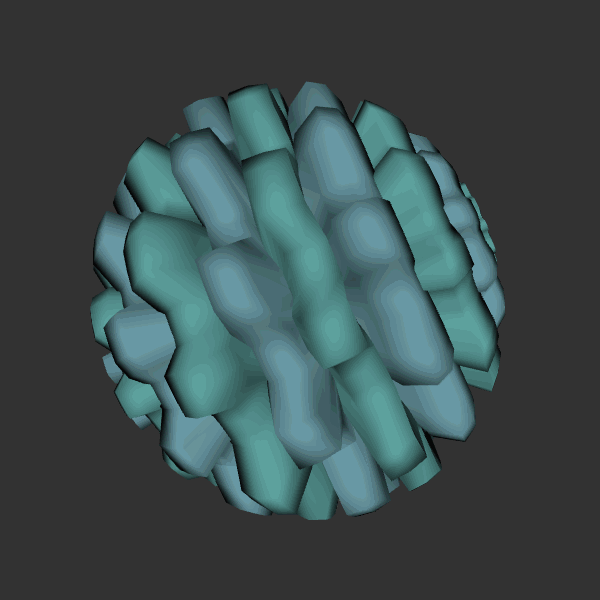
Background: dark